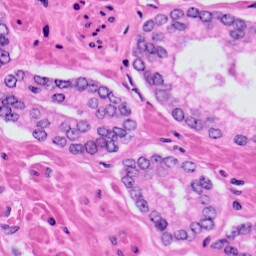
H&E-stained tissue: Prostate